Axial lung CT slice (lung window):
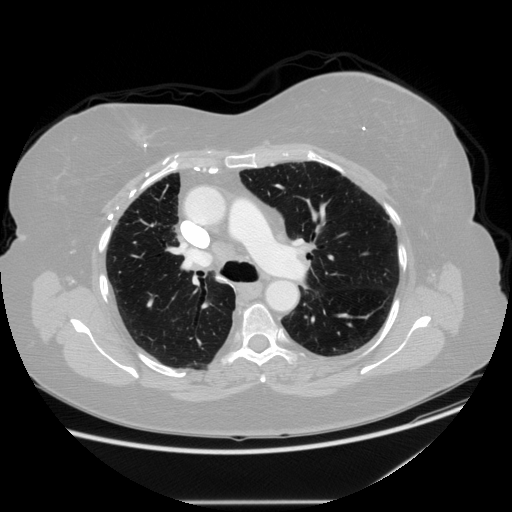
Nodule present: no